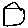
Label: house